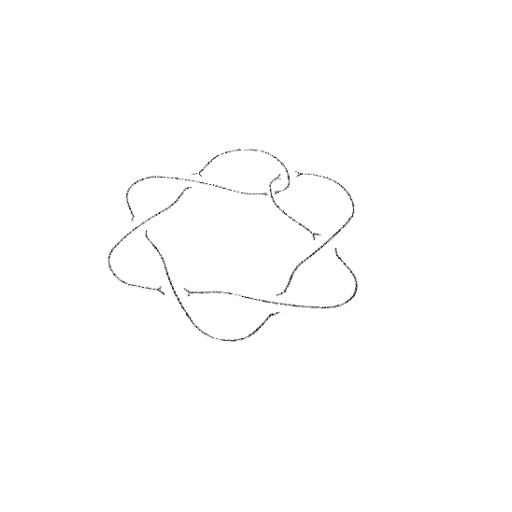
Crossing number: 7